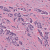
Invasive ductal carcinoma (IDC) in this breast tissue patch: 1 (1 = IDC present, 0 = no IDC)